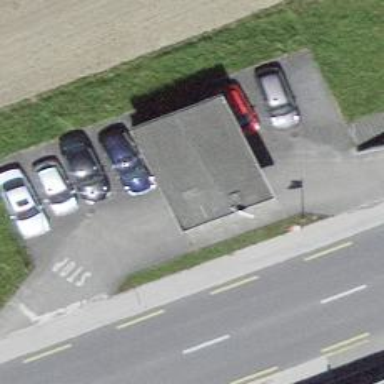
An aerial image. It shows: View of roof of building.